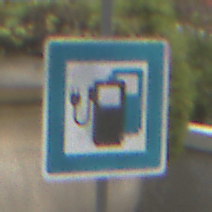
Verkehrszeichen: LadestationFuerElektrofahrzeuge
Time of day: Midday
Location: Outdoor (Urban)
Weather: Overcast
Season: NotSpecified
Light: Natural